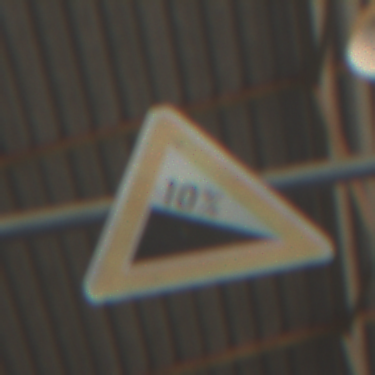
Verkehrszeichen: Gefaelle10
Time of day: Midday
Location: Indoor (Urban)
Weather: NotSpecified
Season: NotSpecified
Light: Natural